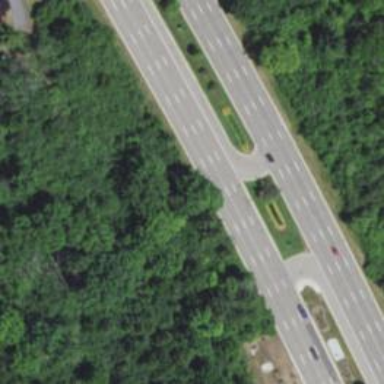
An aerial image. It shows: Asphalt road with primary link designation.